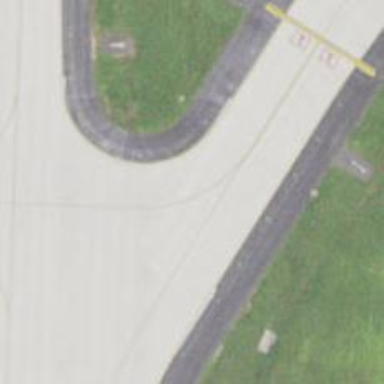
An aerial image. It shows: Image of taxiway at airport.